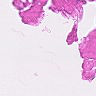
Metastatic tissue present: no